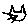
Label: cat